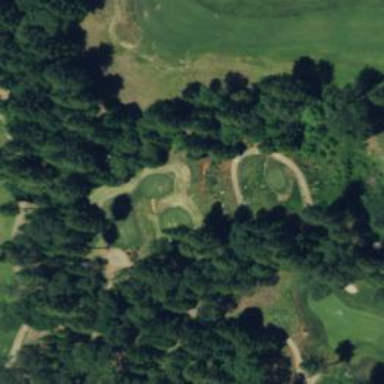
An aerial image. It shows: Golf rough area.